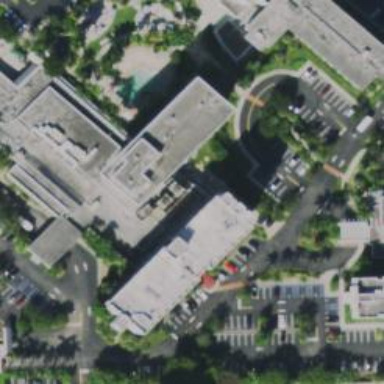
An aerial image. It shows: Hotel building.